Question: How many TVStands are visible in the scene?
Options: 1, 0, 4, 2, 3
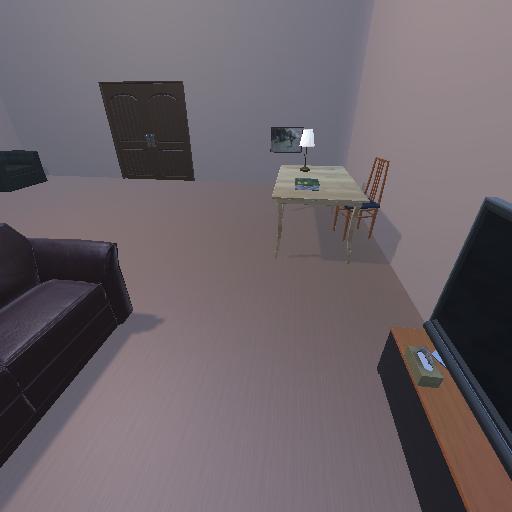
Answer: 1